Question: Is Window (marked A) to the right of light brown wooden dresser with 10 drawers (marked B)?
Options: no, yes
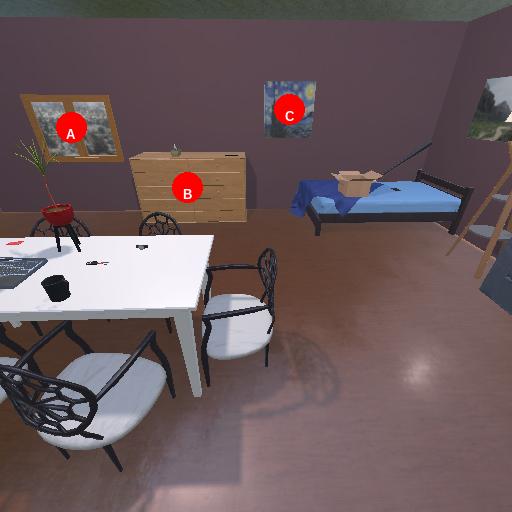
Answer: no